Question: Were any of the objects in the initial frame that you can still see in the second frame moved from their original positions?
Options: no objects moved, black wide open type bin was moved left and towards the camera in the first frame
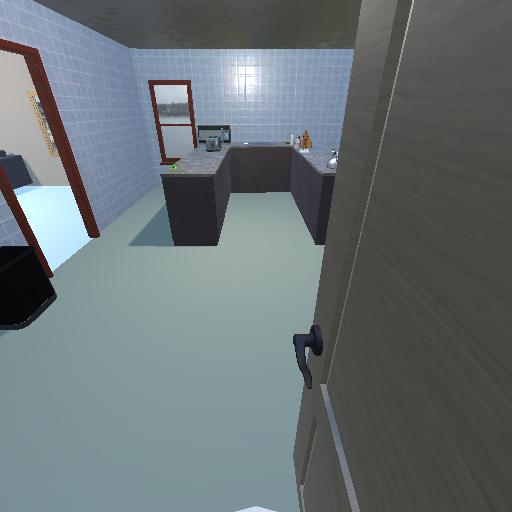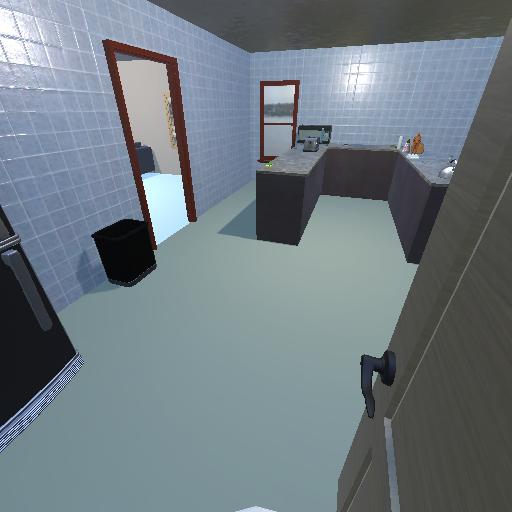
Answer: no objects moved